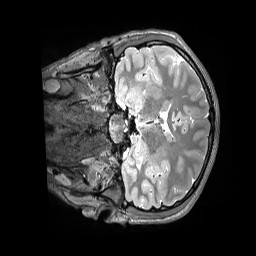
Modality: T2w
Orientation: coronal
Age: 19
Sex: male
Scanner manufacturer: siemens
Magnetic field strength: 3 T
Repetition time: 3.2 s
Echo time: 0.408 s